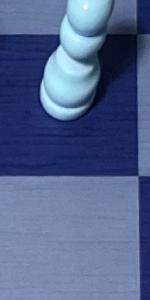
Label: Empty